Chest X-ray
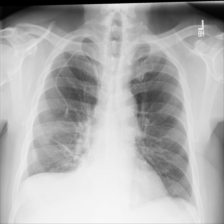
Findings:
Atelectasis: negative
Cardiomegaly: negative
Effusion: positive
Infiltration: negative
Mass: negative
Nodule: positive
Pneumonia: negative
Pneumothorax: negative
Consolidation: negative
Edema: negative
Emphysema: negative
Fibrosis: negative
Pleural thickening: negative
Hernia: negative